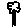
Label: tree